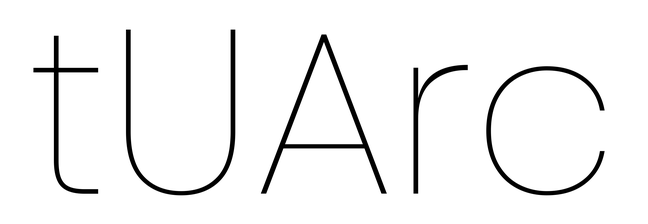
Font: Poppins-Thin